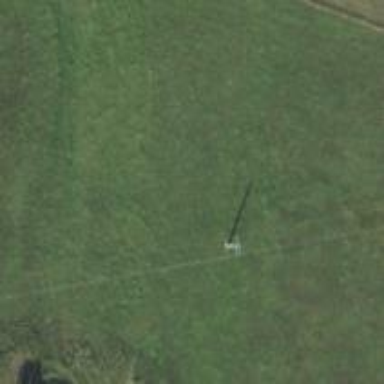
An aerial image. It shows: Power tower.